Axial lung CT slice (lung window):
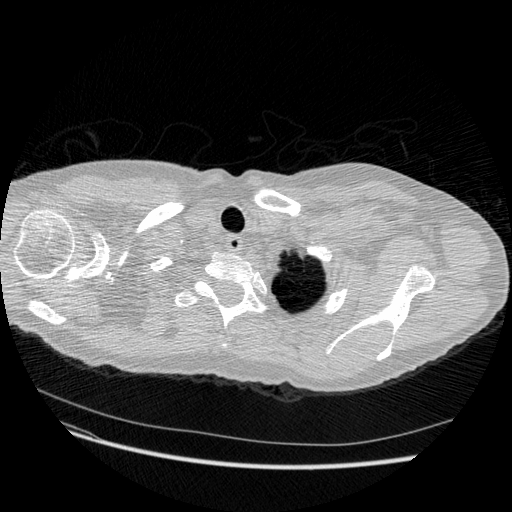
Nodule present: no